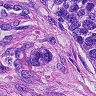
Metastatic tissue present: yes